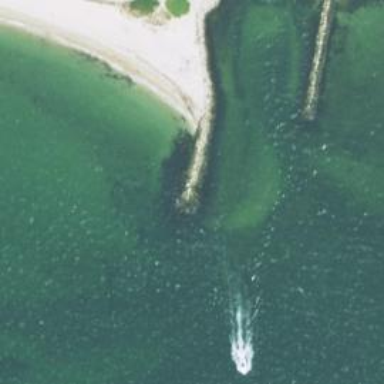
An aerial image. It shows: Breakwater structure.